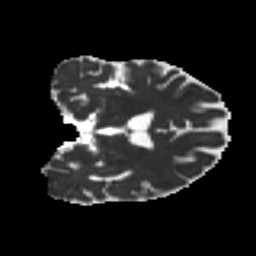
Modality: MD
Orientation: coronal
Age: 72
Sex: male
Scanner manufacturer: ge
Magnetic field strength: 3 T
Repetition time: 7.8 s
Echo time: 0.0609 s